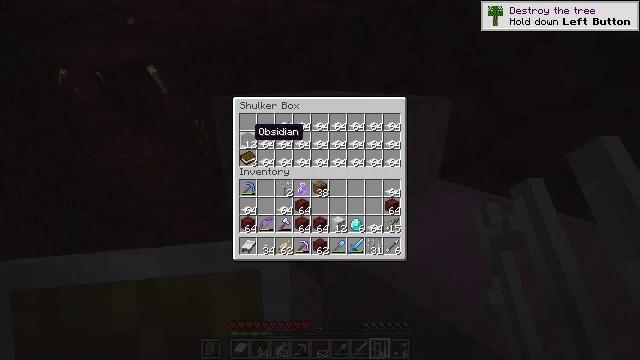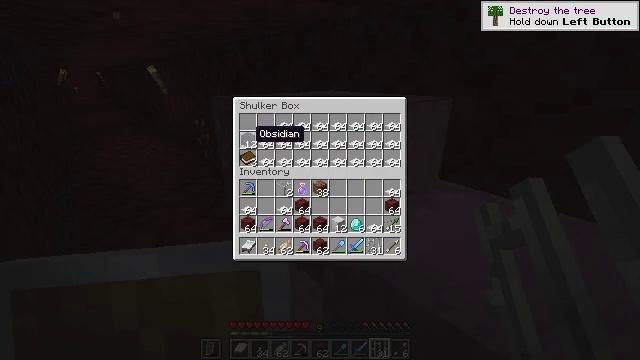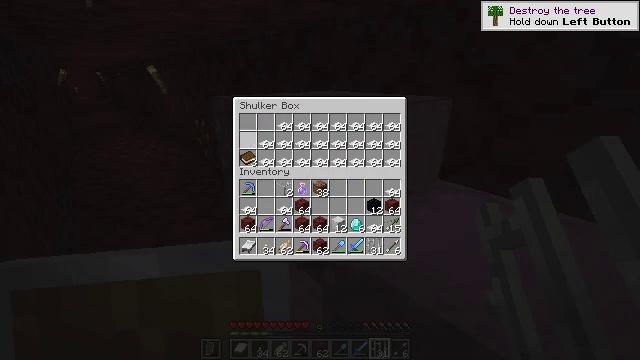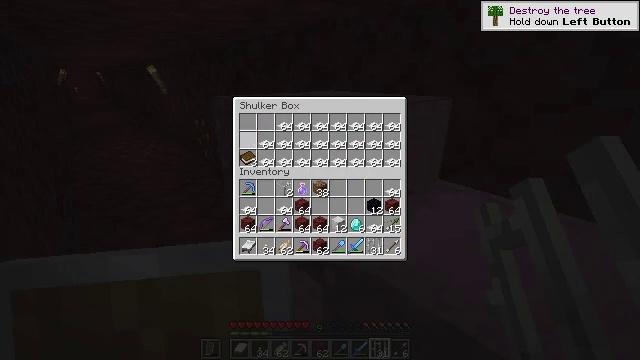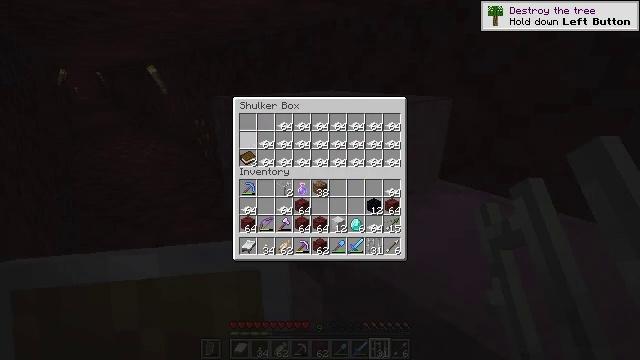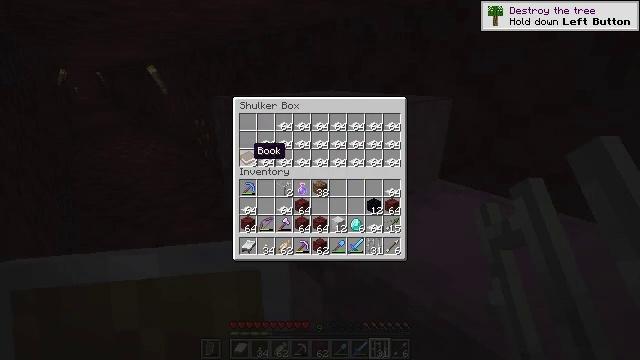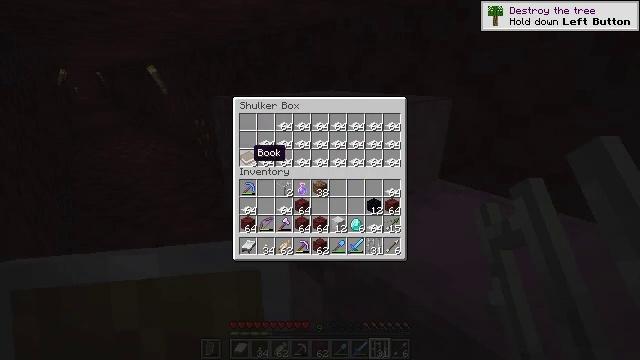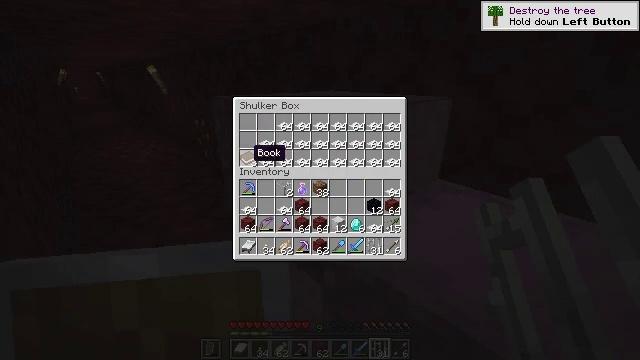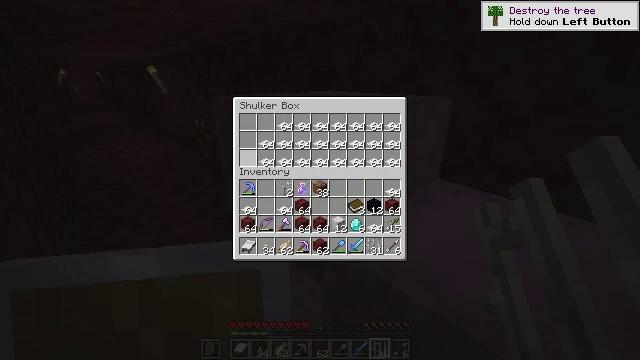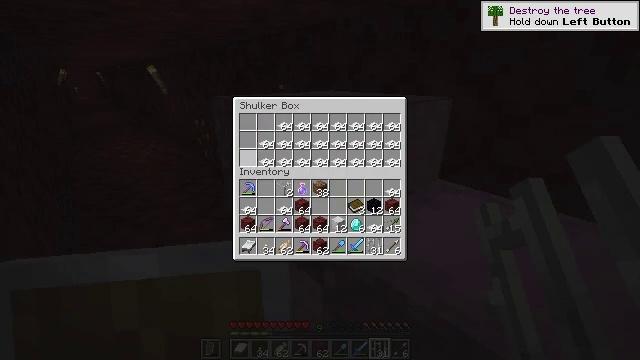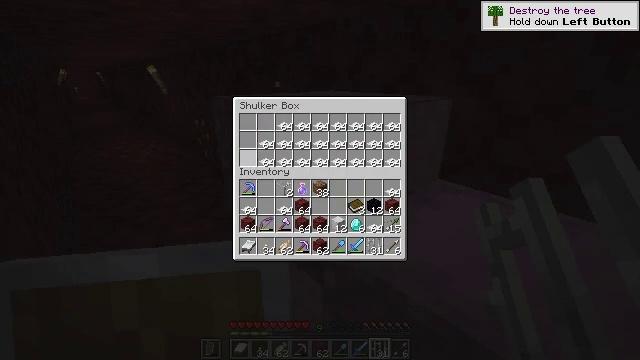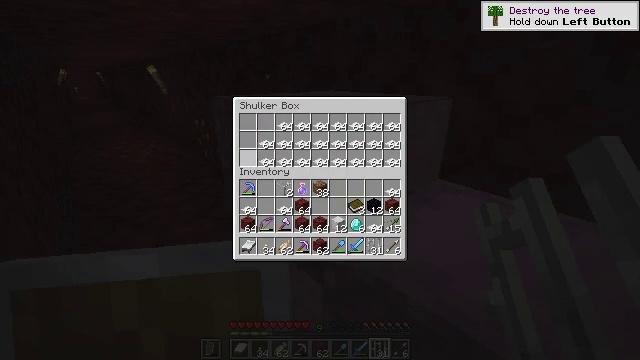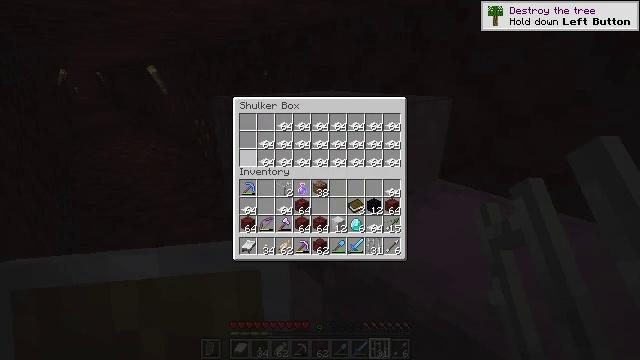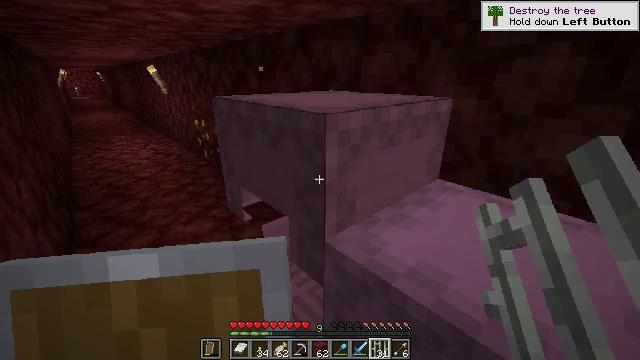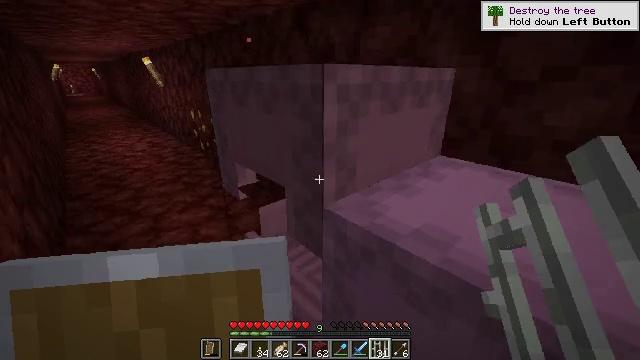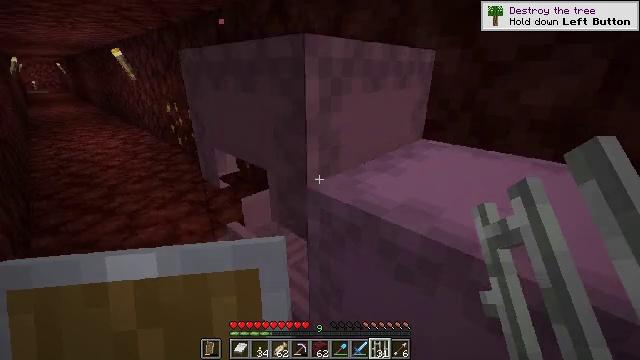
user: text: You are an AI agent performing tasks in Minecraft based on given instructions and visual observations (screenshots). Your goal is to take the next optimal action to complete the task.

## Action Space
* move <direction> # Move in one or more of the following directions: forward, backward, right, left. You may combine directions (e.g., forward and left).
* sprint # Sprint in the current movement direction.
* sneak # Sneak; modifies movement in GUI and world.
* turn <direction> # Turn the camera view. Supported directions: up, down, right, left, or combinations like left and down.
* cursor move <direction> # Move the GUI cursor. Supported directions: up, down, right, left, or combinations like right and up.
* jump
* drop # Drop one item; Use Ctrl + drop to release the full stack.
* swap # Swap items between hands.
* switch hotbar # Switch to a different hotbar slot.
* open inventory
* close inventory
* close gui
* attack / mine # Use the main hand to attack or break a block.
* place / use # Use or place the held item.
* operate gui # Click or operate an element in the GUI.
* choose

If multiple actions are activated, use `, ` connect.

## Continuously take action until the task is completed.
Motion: motion action
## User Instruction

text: Put your materials in the crafting grid to make an enchanting table.
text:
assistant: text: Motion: sneak
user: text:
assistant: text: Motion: sneak, choose
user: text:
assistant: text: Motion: sneak, choose
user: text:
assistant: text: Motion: sneak, choose
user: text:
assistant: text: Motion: sneak, cursor move down
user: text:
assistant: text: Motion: sneak
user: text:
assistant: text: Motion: sneak
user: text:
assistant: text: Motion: sneak, choose
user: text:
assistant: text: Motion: sneak, choose
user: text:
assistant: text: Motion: sneak, choose
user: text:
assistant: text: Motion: sneak
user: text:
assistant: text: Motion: sneak
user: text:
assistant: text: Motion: sneak
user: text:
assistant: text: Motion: sneak, close gui
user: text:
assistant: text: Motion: turn right, open inventory
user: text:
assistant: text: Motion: turn right and down, open inventory
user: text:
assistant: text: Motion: turn right
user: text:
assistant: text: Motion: turn right
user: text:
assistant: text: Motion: turn right
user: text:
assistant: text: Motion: turn right
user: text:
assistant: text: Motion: turn right
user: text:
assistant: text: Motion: move forward and move right, turn right and up
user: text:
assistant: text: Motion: move forward and move right, turn right and up
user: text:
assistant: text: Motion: move forward and move right
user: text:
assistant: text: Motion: move forward and move right
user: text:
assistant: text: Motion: move forward and move right
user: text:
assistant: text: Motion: move forward and move right
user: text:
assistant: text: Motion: move forward and move right
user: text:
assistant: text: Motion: move forward and move right
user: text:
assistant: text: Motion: move forward and move right